Interaction volume radius: 10 \u00c5
Interaction volume height: 25 \u00c5
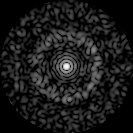
Disorder parameter: 0.8444